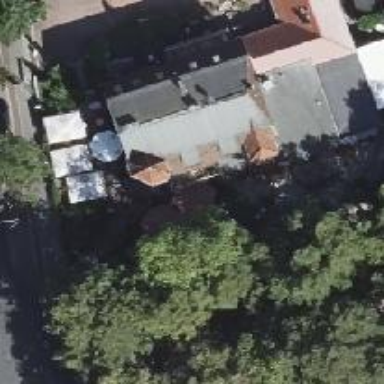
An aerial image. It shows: Restaurant.